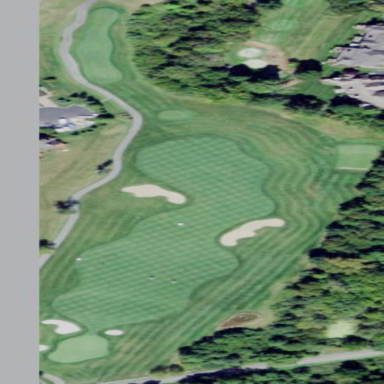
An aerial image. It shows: Rough area on grassy golf course.